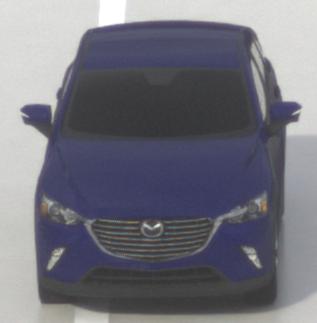
Make: Mazda
Model: CX-3 SKYACTIV-G 120
Detailed model: CX-3 (DK)
Model produced from: 2015/06
Model produced until: 2018/06
Doors: 5
Color: blue
Road condition: wet road
Daytime: morning or afternoon
Contrast: low contrast